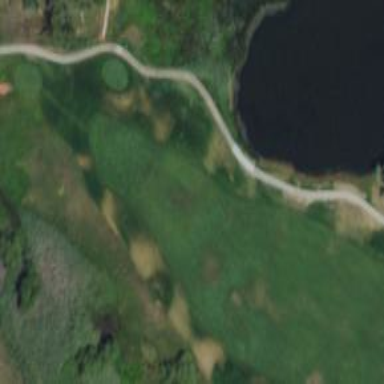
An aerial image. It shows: Well-maintained path for golf carts. The track type is grade1.